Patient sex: M
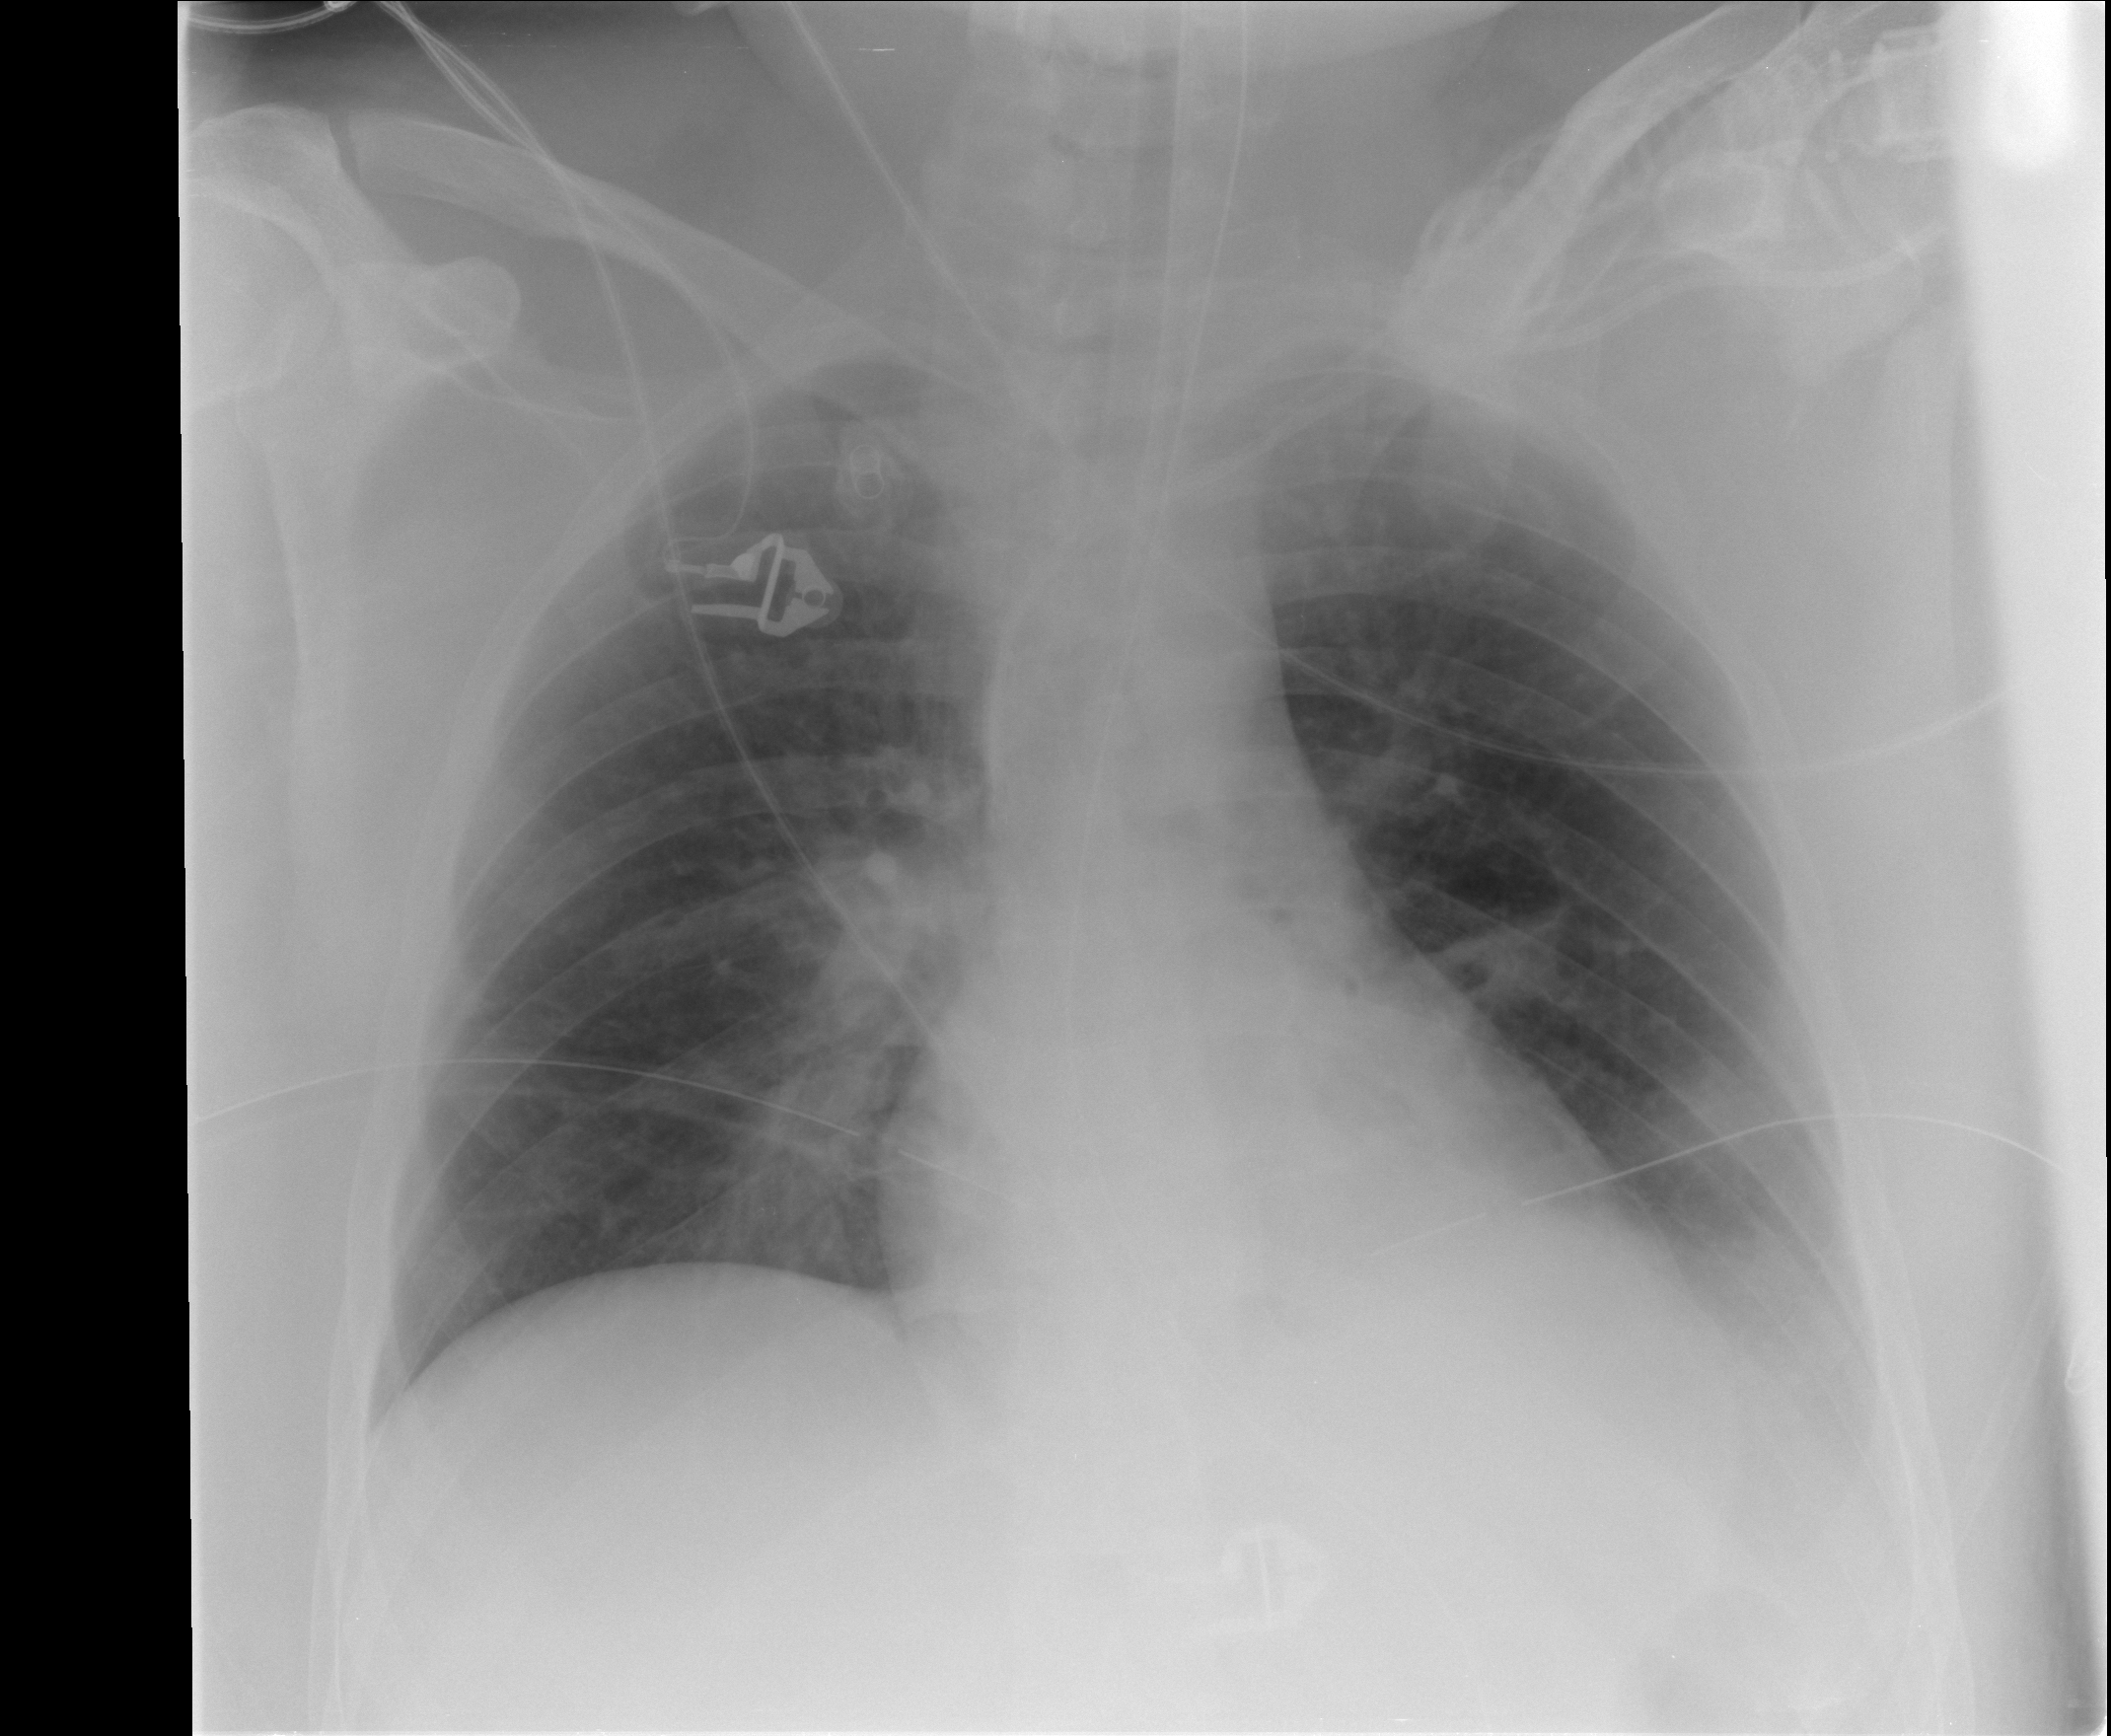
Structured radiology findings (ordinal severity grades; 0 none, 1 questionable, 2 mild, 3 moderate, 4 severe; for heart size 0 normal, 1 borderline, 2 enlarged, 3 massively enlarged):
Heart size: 0
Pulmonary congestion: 0
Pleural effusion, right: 0
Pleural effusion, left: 1
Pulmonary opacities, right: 0
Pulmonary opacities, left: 0
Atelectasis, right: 0
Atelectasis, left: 2